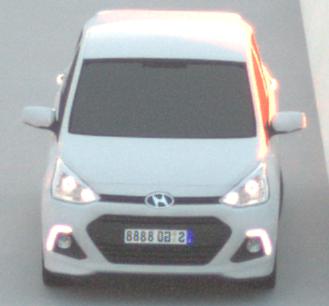
Make: Hyundai
Model: i10
Detailed model: Gen. 2
Model produced from: 2013
Model produced until: 2019
Doors: 5
Color: white
Road condition: dry road
Daytime: sunrise or sunset
Contrast: medium contrast